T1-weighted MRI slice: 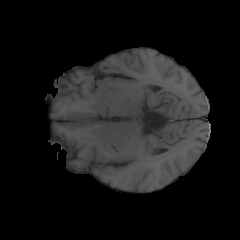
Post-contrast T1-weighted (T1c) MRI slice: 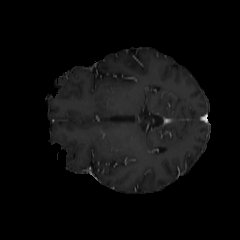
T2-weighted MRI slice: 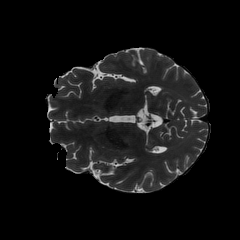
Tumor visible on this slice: no